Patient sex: F
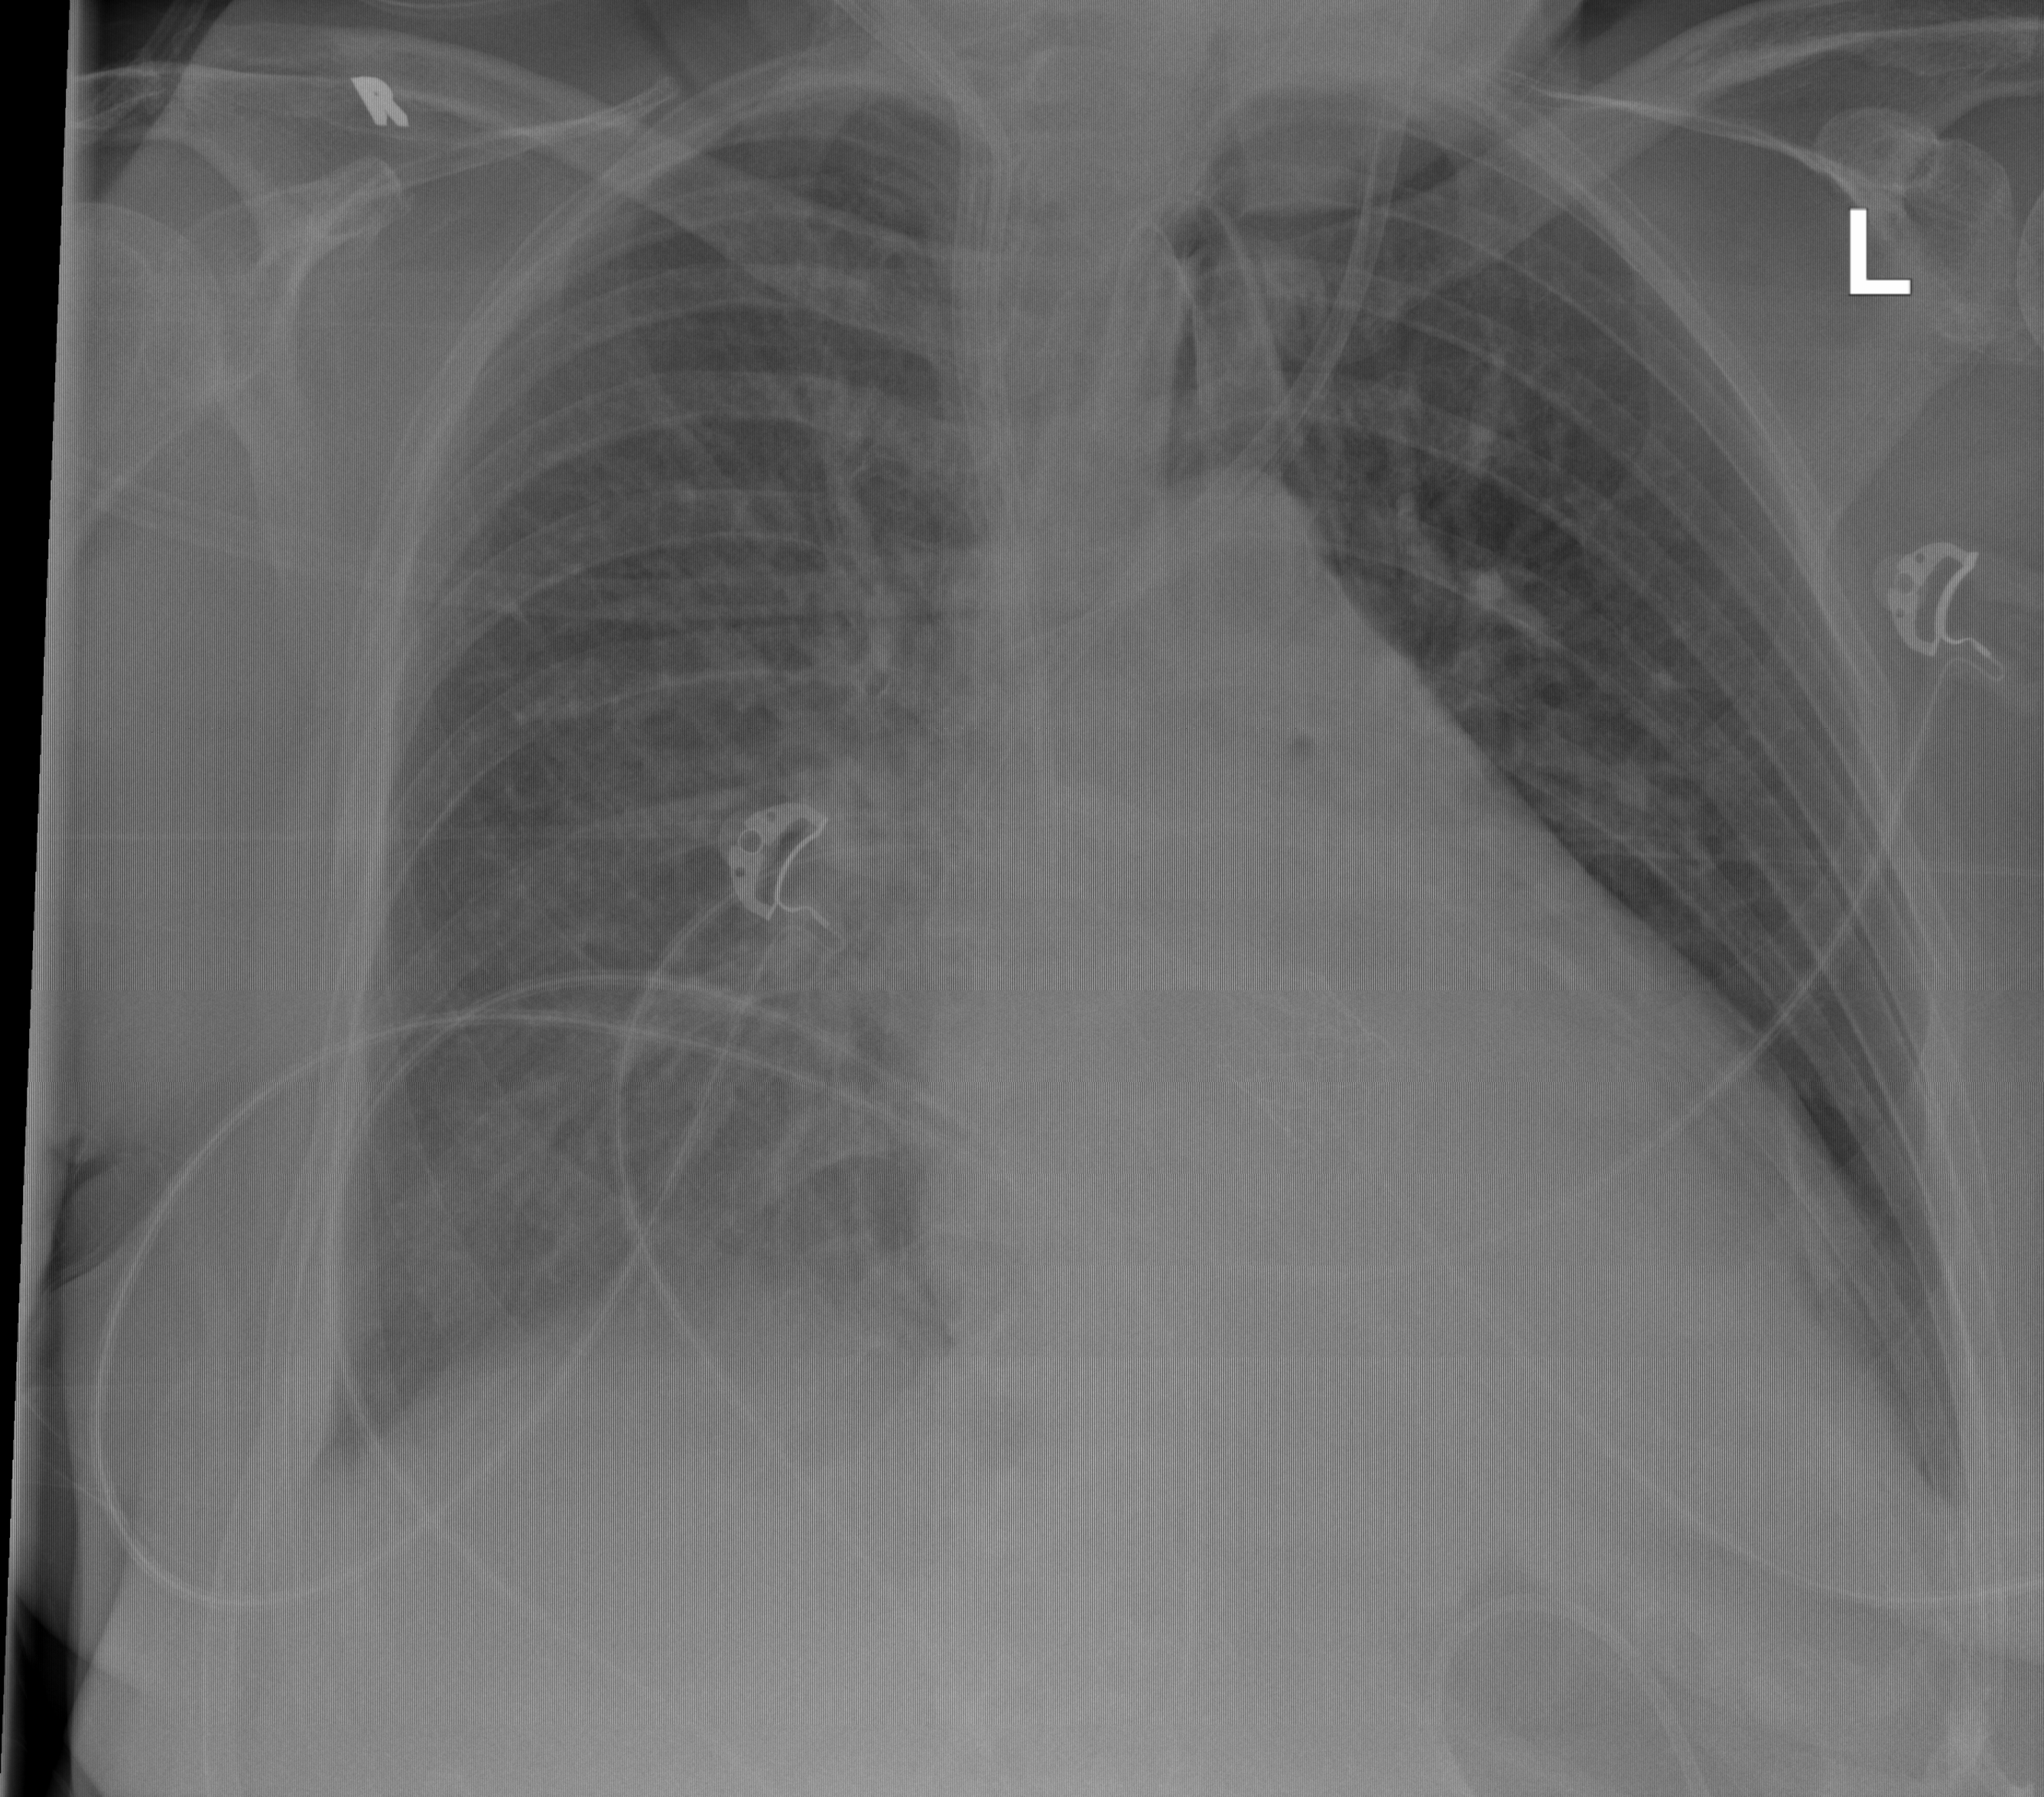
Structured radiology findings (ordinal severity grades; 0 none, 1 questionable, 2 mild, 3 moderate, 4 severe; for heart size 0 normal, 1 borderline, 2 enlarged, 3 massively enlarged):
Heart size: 2
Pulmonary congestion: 2
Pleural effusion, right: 1
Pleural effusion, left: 1
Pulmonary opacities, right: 1
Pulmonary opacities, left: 0
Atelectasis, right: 2
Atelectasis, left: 2